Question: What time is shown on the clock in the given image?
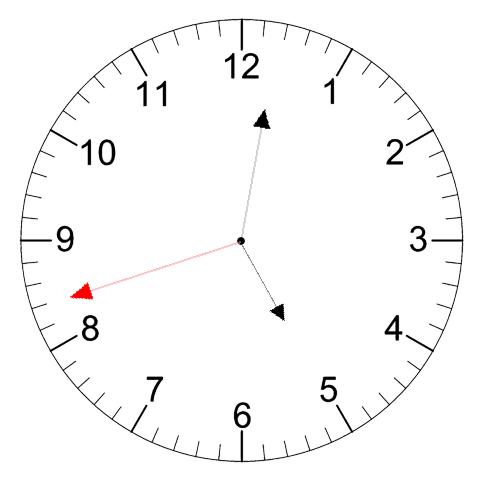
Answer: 05:01:42